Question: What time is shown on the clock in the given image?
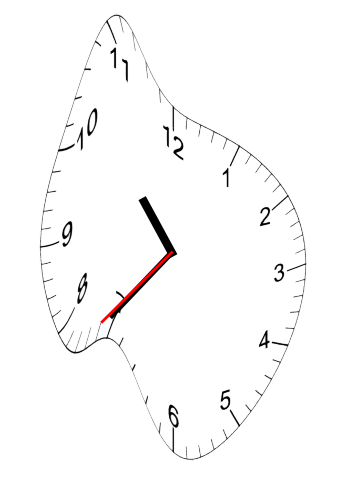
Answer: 10:36:37